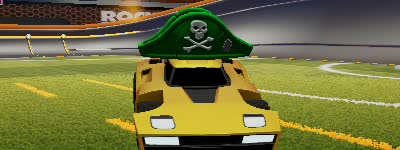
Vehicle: breakout